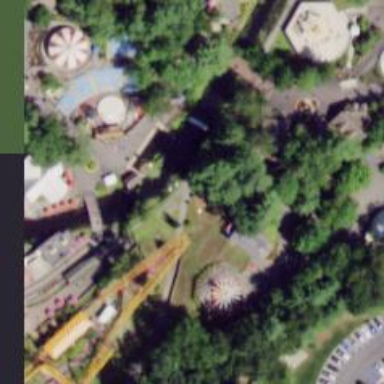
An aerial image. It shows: Miniature railway.